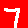
Digit: 7